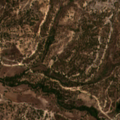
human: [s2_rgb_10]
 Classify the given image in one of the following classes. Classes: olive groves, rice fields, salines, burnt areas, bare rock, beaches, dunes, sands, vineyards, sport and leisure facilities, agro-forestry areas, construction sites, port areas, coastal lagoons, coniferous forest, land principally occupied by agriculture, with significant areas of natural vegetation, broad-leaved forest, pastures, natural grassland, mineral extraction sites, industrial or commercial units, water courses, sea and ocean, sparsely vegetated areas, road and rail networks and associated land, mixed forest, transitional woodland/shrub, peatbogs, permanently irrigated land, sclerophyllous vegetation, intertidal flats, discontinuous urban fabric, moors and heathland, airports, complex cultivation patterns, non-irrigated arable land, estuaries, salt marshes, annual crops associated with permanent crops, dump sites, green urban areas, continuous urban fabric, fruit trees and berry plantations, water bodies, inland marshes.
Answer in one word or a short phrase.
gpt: complex cultivation patterns, broad-leaved forest